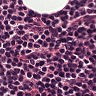
Metastatic tissue present: no